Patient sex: M
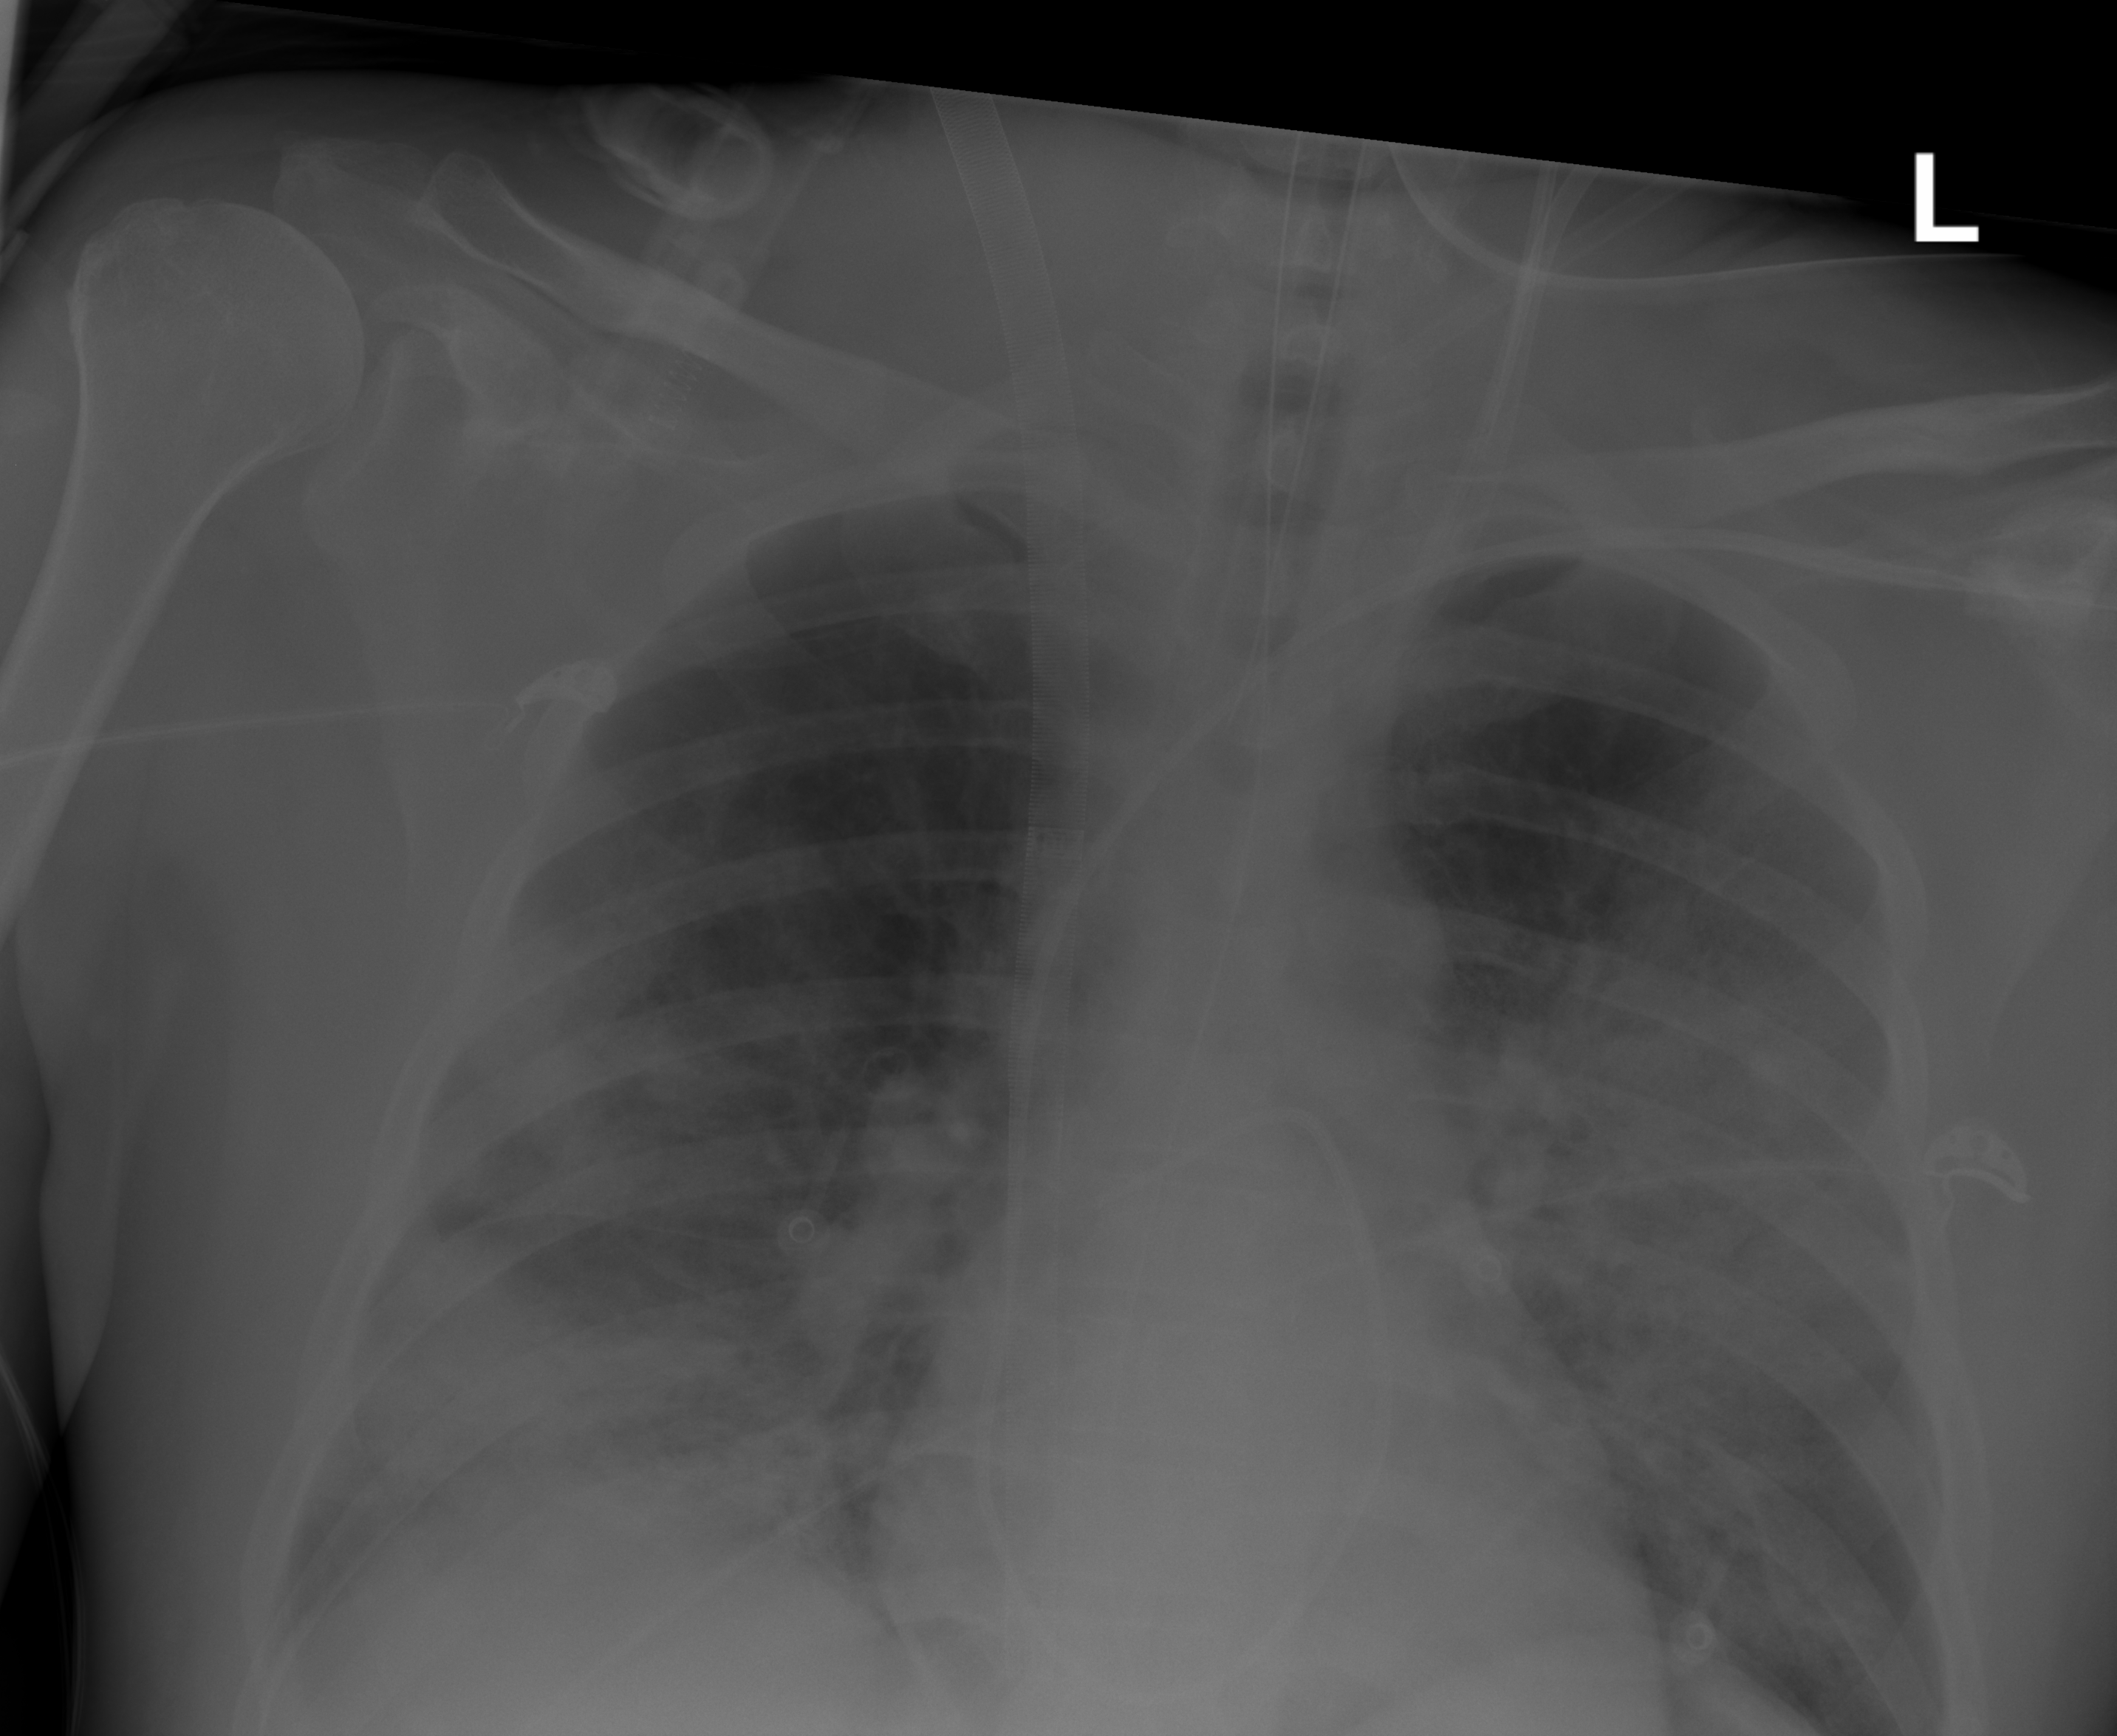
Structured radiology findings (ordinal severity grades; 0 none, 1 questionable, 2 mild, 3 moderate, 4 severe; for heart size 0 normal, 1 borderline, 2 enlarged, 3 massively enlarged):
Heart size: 0
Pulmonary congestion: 2
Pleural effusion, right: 0
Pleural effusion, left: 0
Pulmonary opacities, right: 3
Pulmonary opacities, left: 3
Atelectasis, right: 3
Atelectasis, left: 3